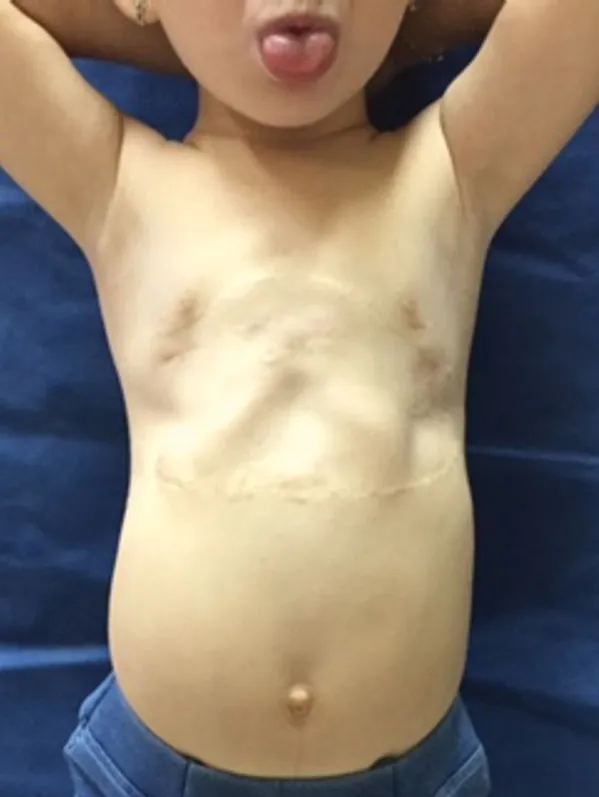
Front view of the child's chest 9 months after the second implant removal operation.
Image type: medical_photograph (skin_photograph)